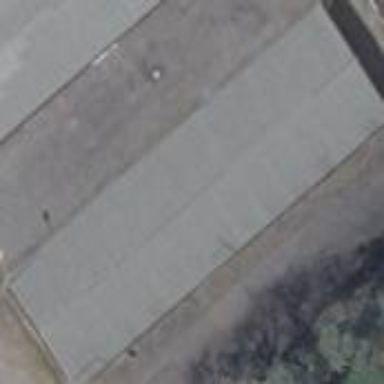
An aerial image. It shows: Group of garages.